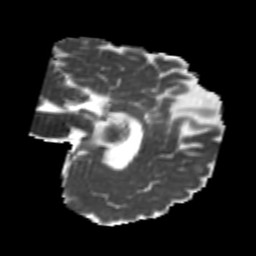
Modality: MD
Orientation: sagittal
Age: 23
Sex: female
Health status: healthy
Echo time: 0.074 s